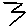
Label: zigzag